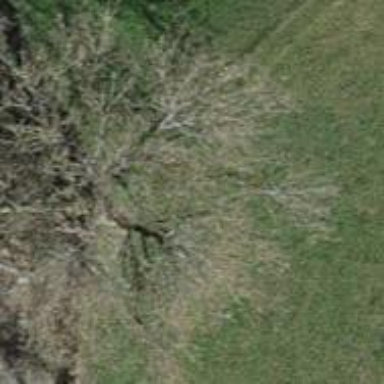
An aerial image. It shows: Beautiful tree in nature.